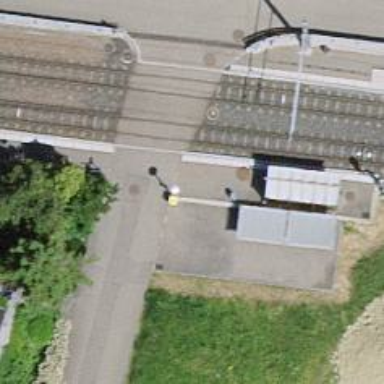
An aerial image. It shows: Level crossing with double half barrier.